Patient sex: M
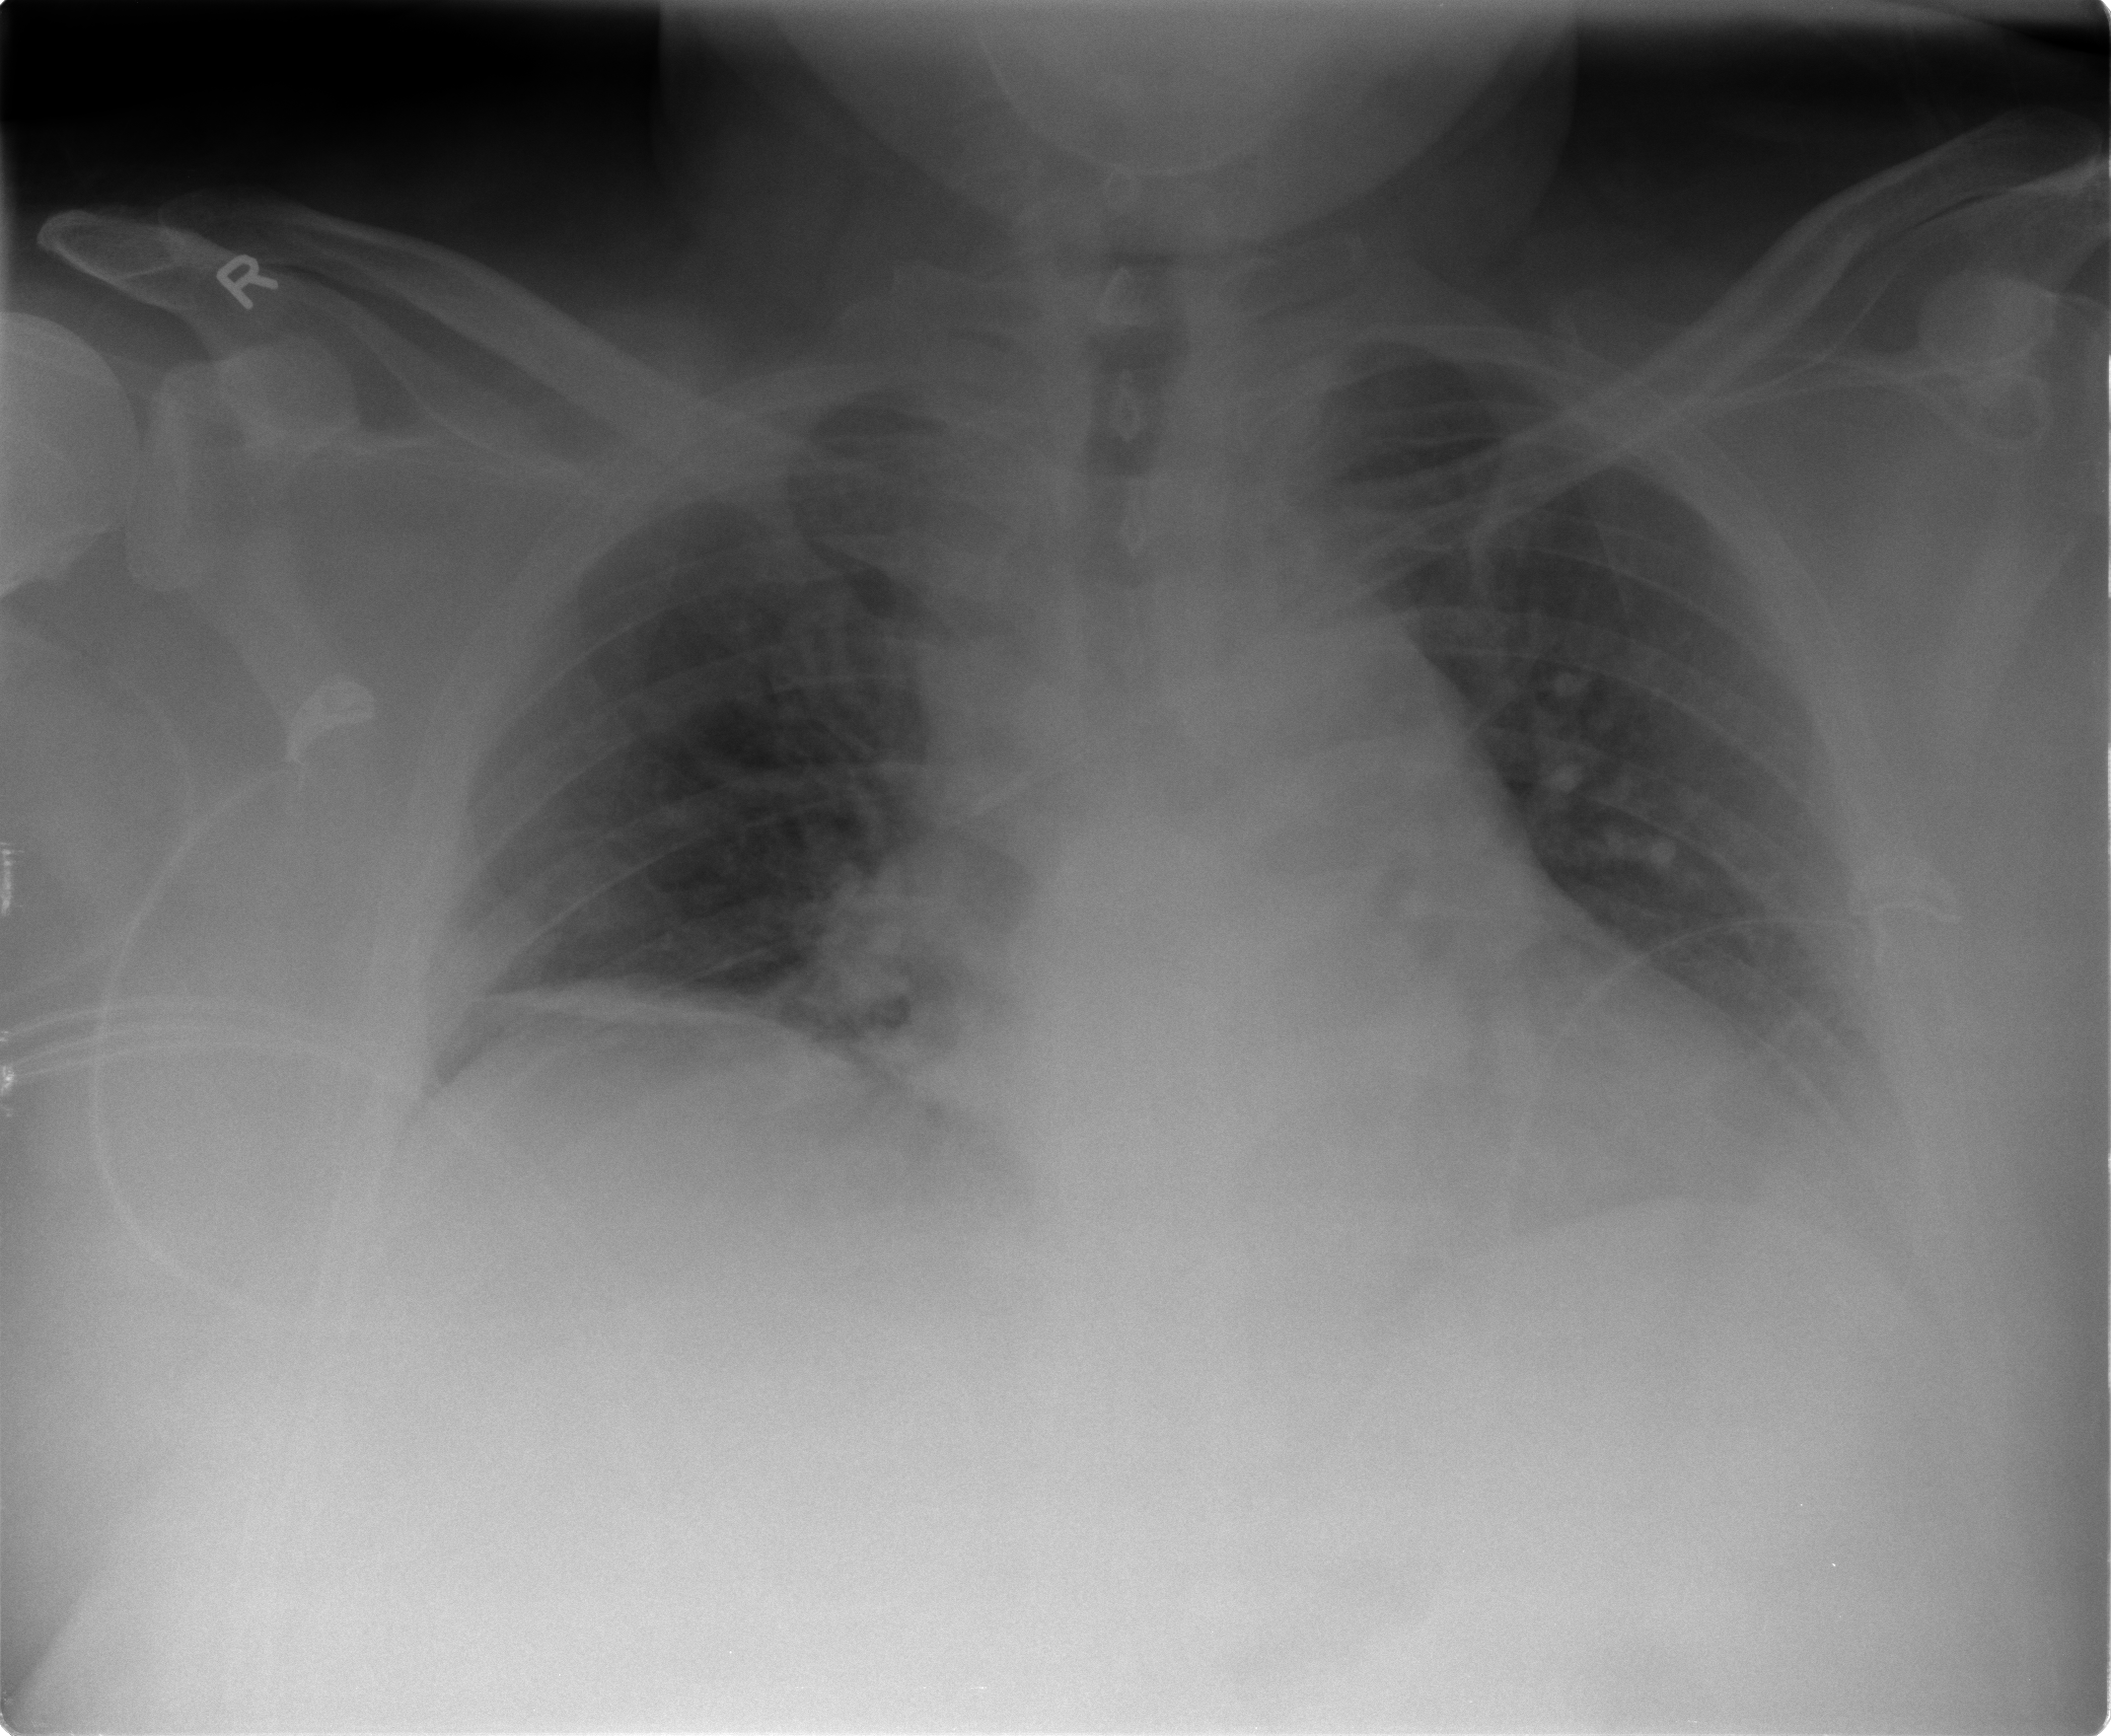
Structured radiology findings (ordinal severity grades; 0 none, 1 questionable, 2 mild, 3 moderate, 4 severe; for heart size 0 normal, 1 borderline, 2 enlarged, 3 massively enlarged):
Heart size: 0
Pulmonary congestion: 0
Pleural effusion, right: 0
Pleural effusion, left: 2
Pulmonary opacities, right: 0
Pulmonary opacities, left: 0
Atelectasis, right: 2
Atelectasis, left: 2